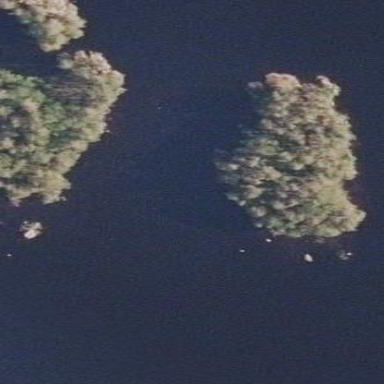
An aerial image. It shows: Islet covered with needle-leaved woodland.